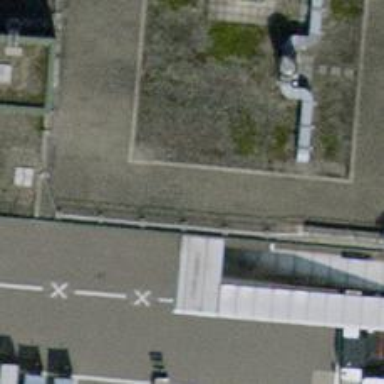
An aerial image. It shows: Airport gate.